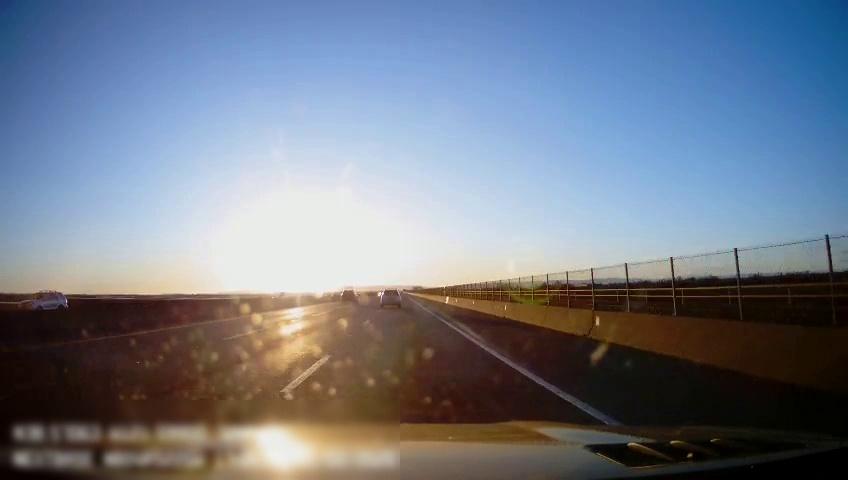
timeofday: Day
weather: Sunny
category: Drivable Space
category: Vehicles | SUV
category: Vehicles | SUV
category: Vehicles | SUV
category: Lanes | Alternate Lane
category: Lanes | Current Lane
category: Lanes | Current Lane
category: Lanes | Alternate Lane